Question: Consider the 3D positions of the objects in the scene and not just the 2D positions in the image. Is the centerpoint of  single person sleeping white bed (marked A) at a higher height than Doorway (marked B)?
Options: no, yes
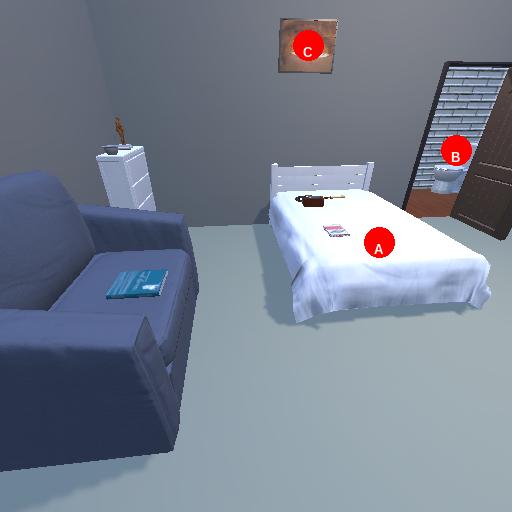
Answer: no